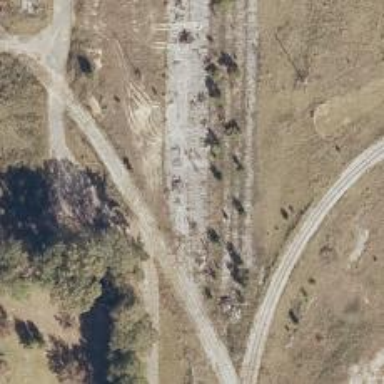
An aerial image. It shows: Abandoned spur railway.